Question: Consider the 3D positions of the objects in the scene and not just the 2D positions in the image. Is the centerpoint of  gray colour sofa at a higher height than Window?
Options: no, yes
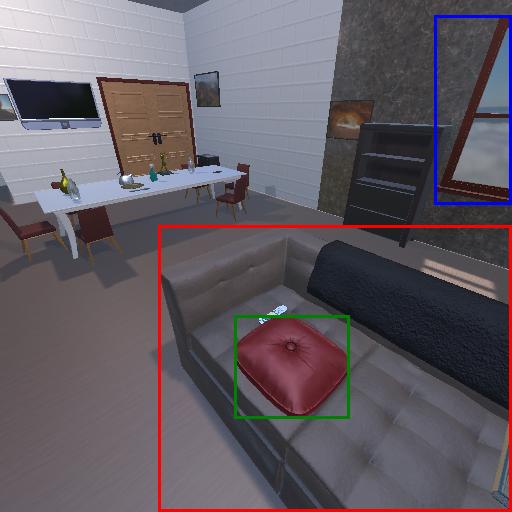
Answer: no